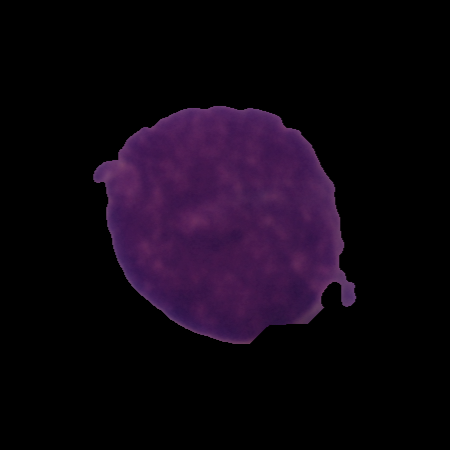
Label: cancer